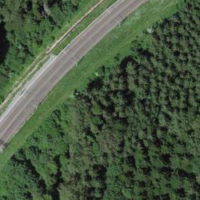
EUNIS habitat code: 43
Species observed at this site:
Milvus milvus